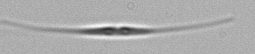
Label: Cylindrotheca